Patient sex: M
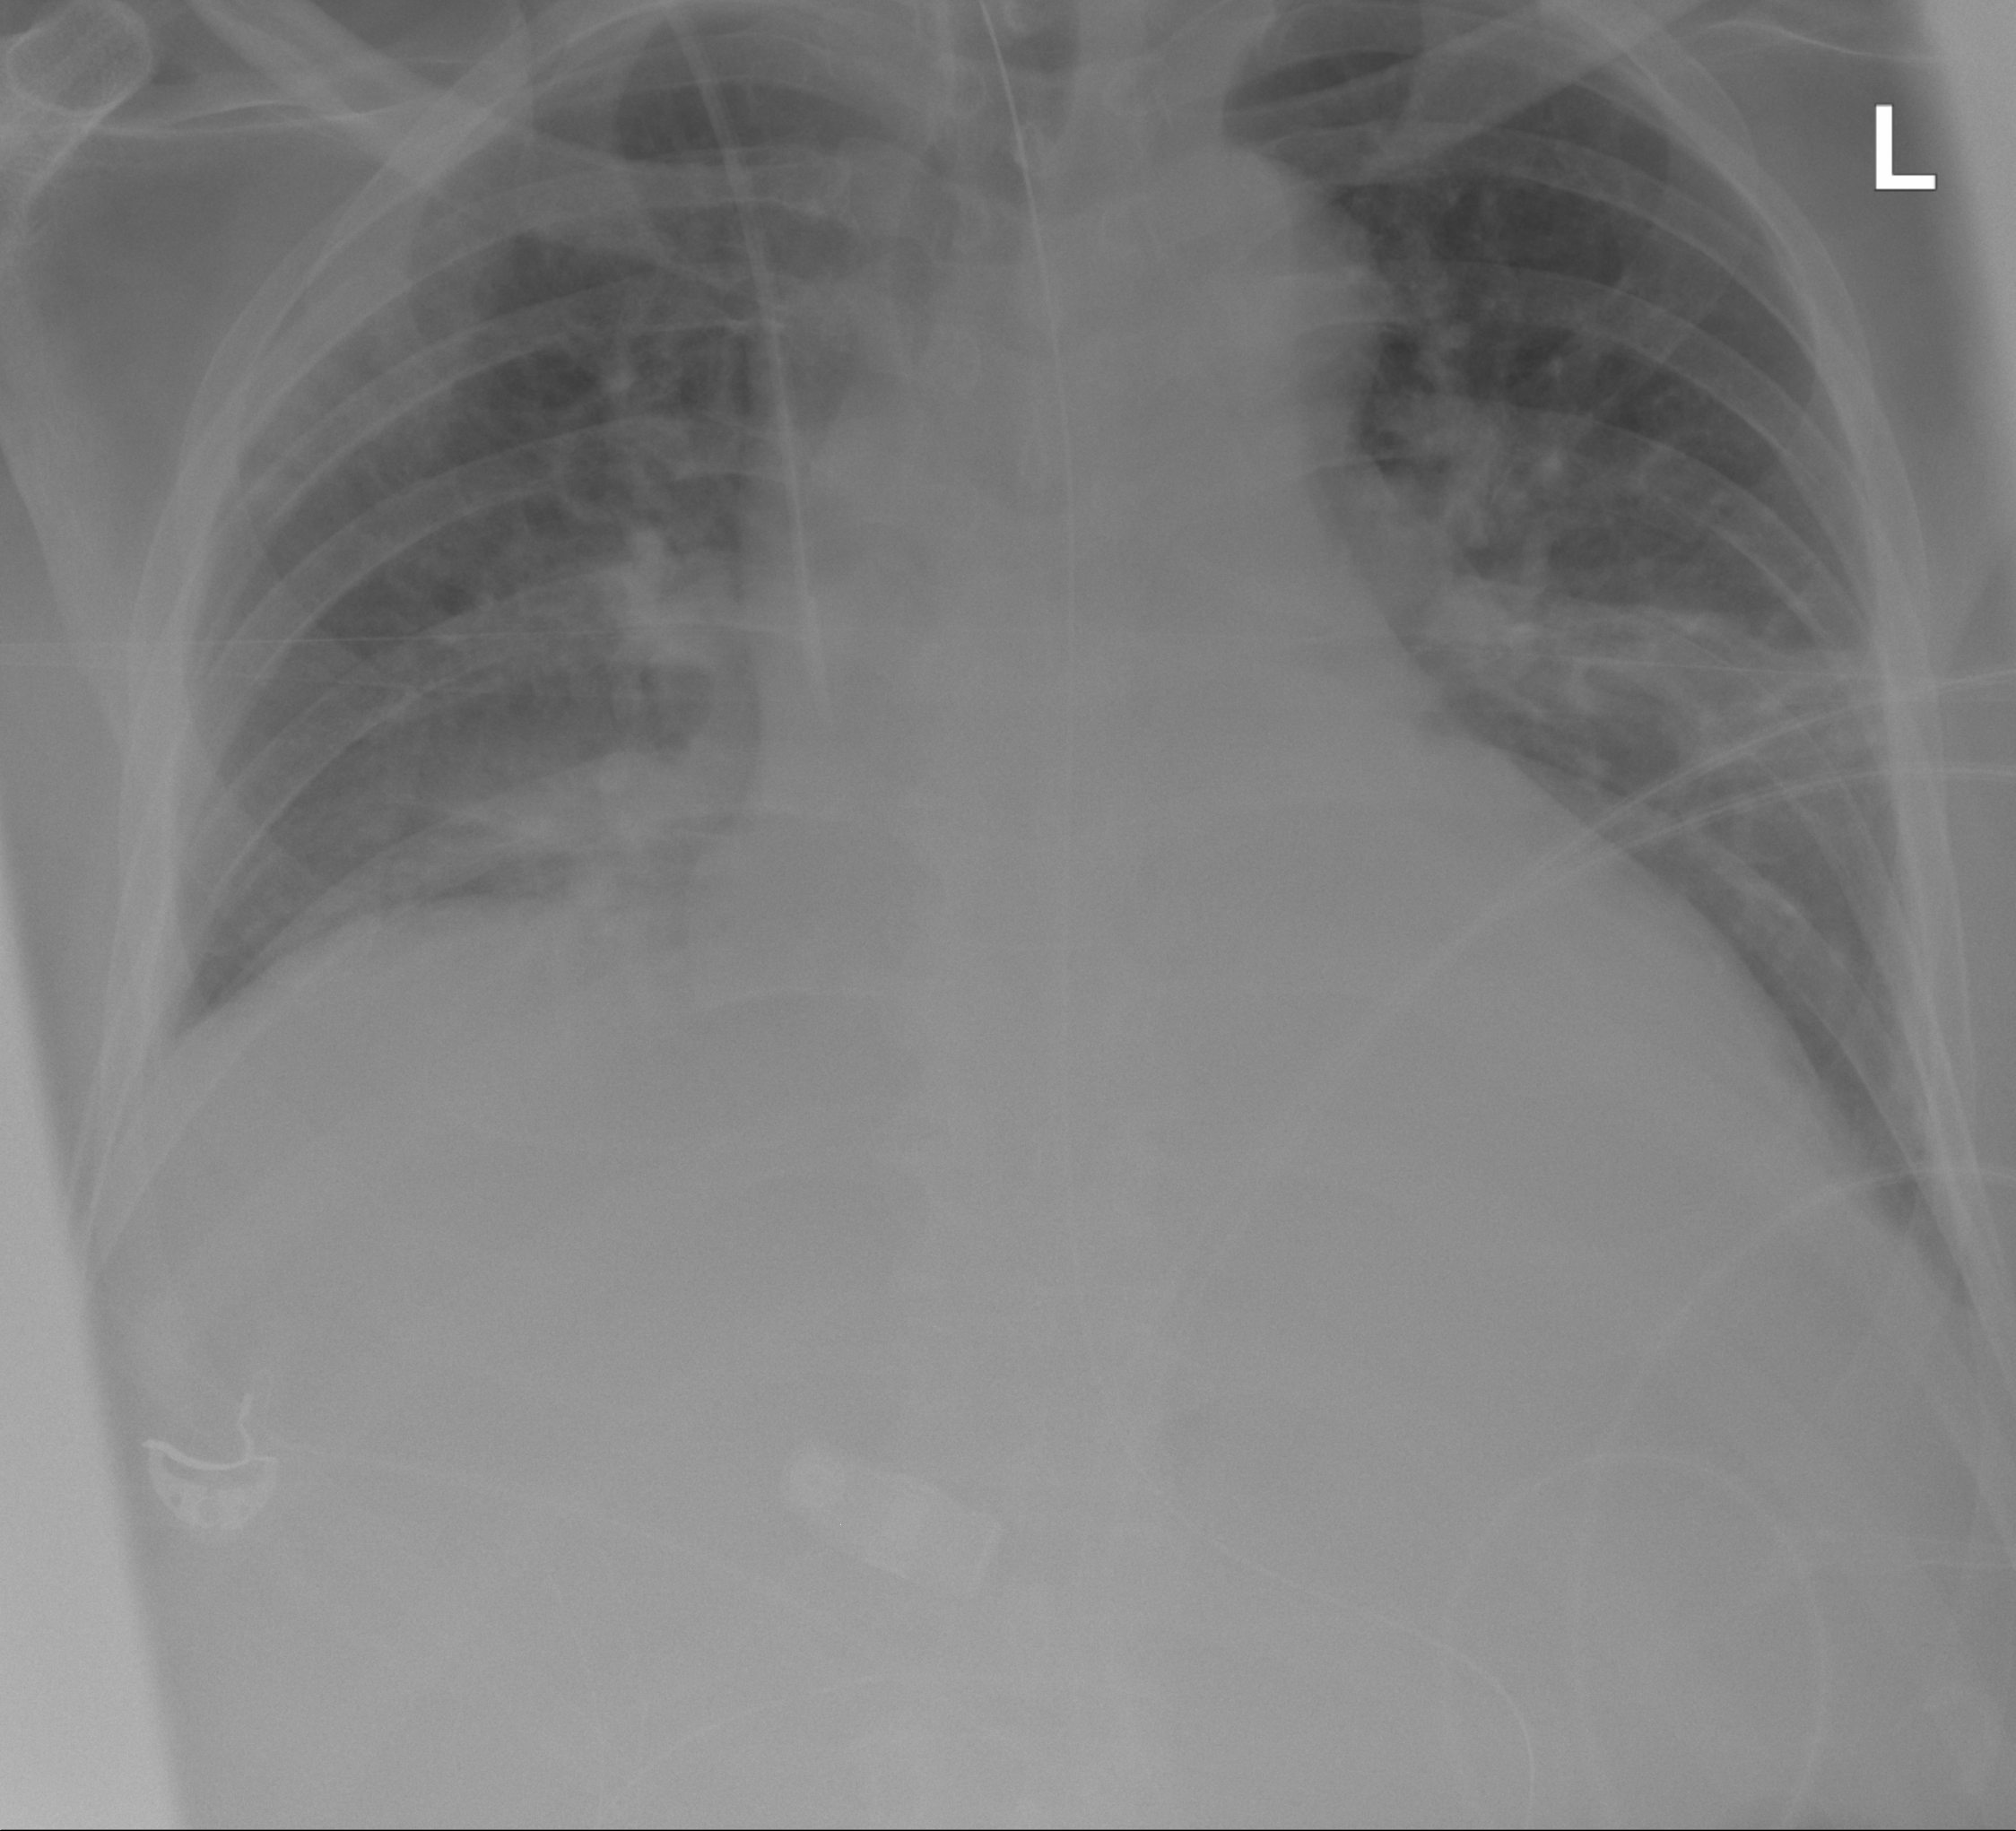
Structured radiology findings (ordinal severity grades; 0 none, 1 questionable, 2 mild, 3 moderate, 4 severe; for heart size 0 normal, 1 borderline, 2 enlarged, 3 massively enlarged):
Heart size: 2
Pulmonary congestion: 2
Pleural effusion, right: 1
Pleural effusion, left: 0
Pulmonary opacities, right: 2
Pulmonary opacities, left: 1
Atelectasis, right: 2
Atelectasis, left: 2